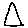
Label: triangle